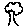
Label: tree